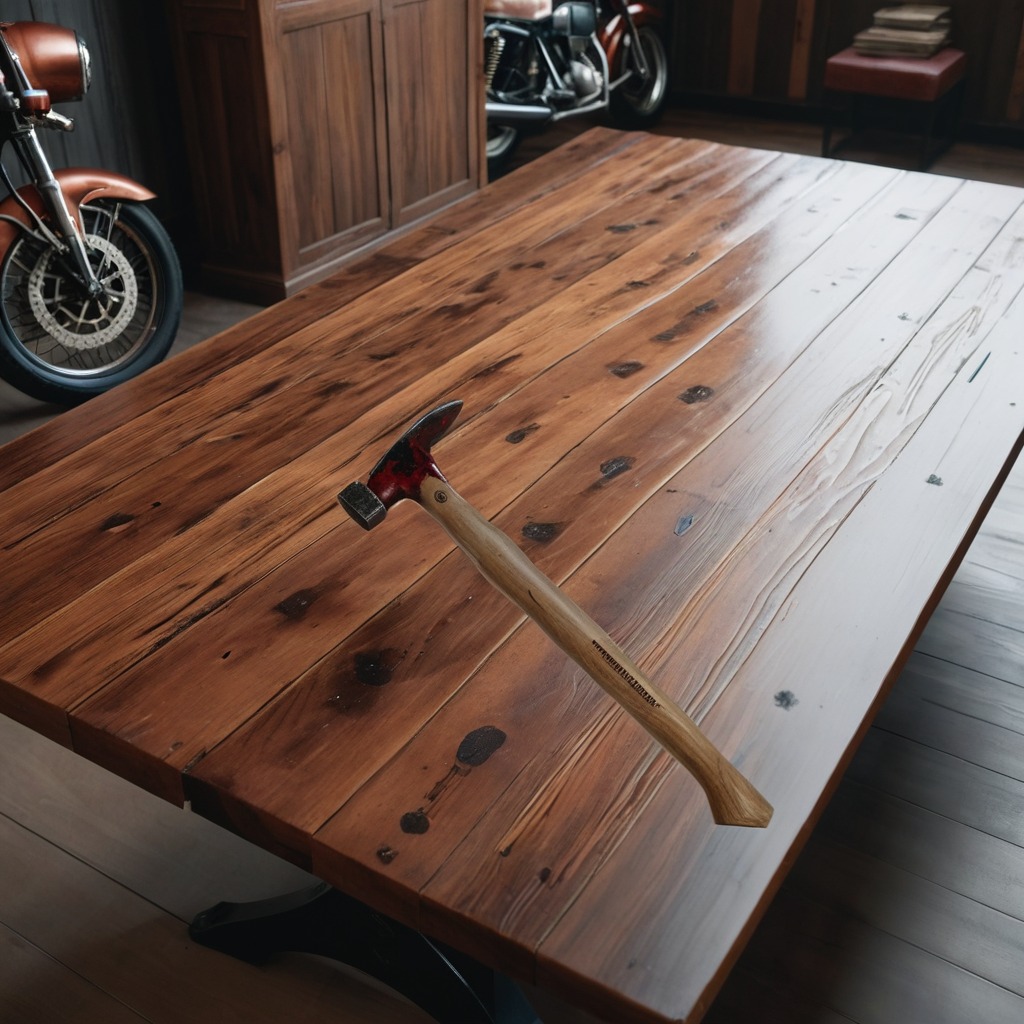
A hammer is lying on the oil-spilled wooden table in a vintage motorcycle garage.